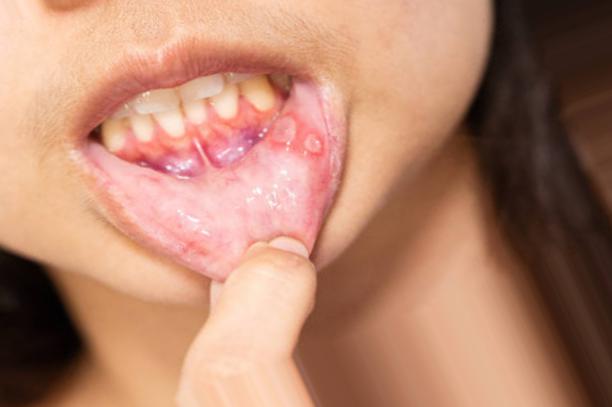
Condition: Mouth Ulcer